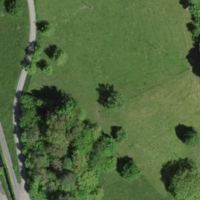
EUNIS habitat code: 25
Species observed at this site:
Medicago lupulina